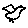
Label: bird